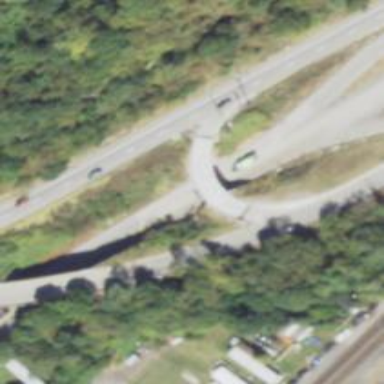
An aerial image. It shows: Trunk highway.